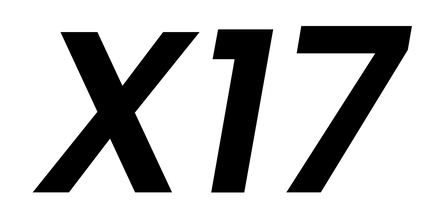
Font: Poppins-SemiBoldItalic